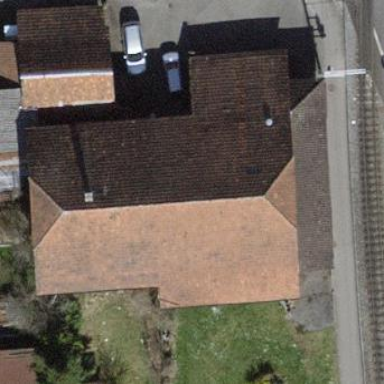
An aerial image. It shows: Half-hipped roof house.